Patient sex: F
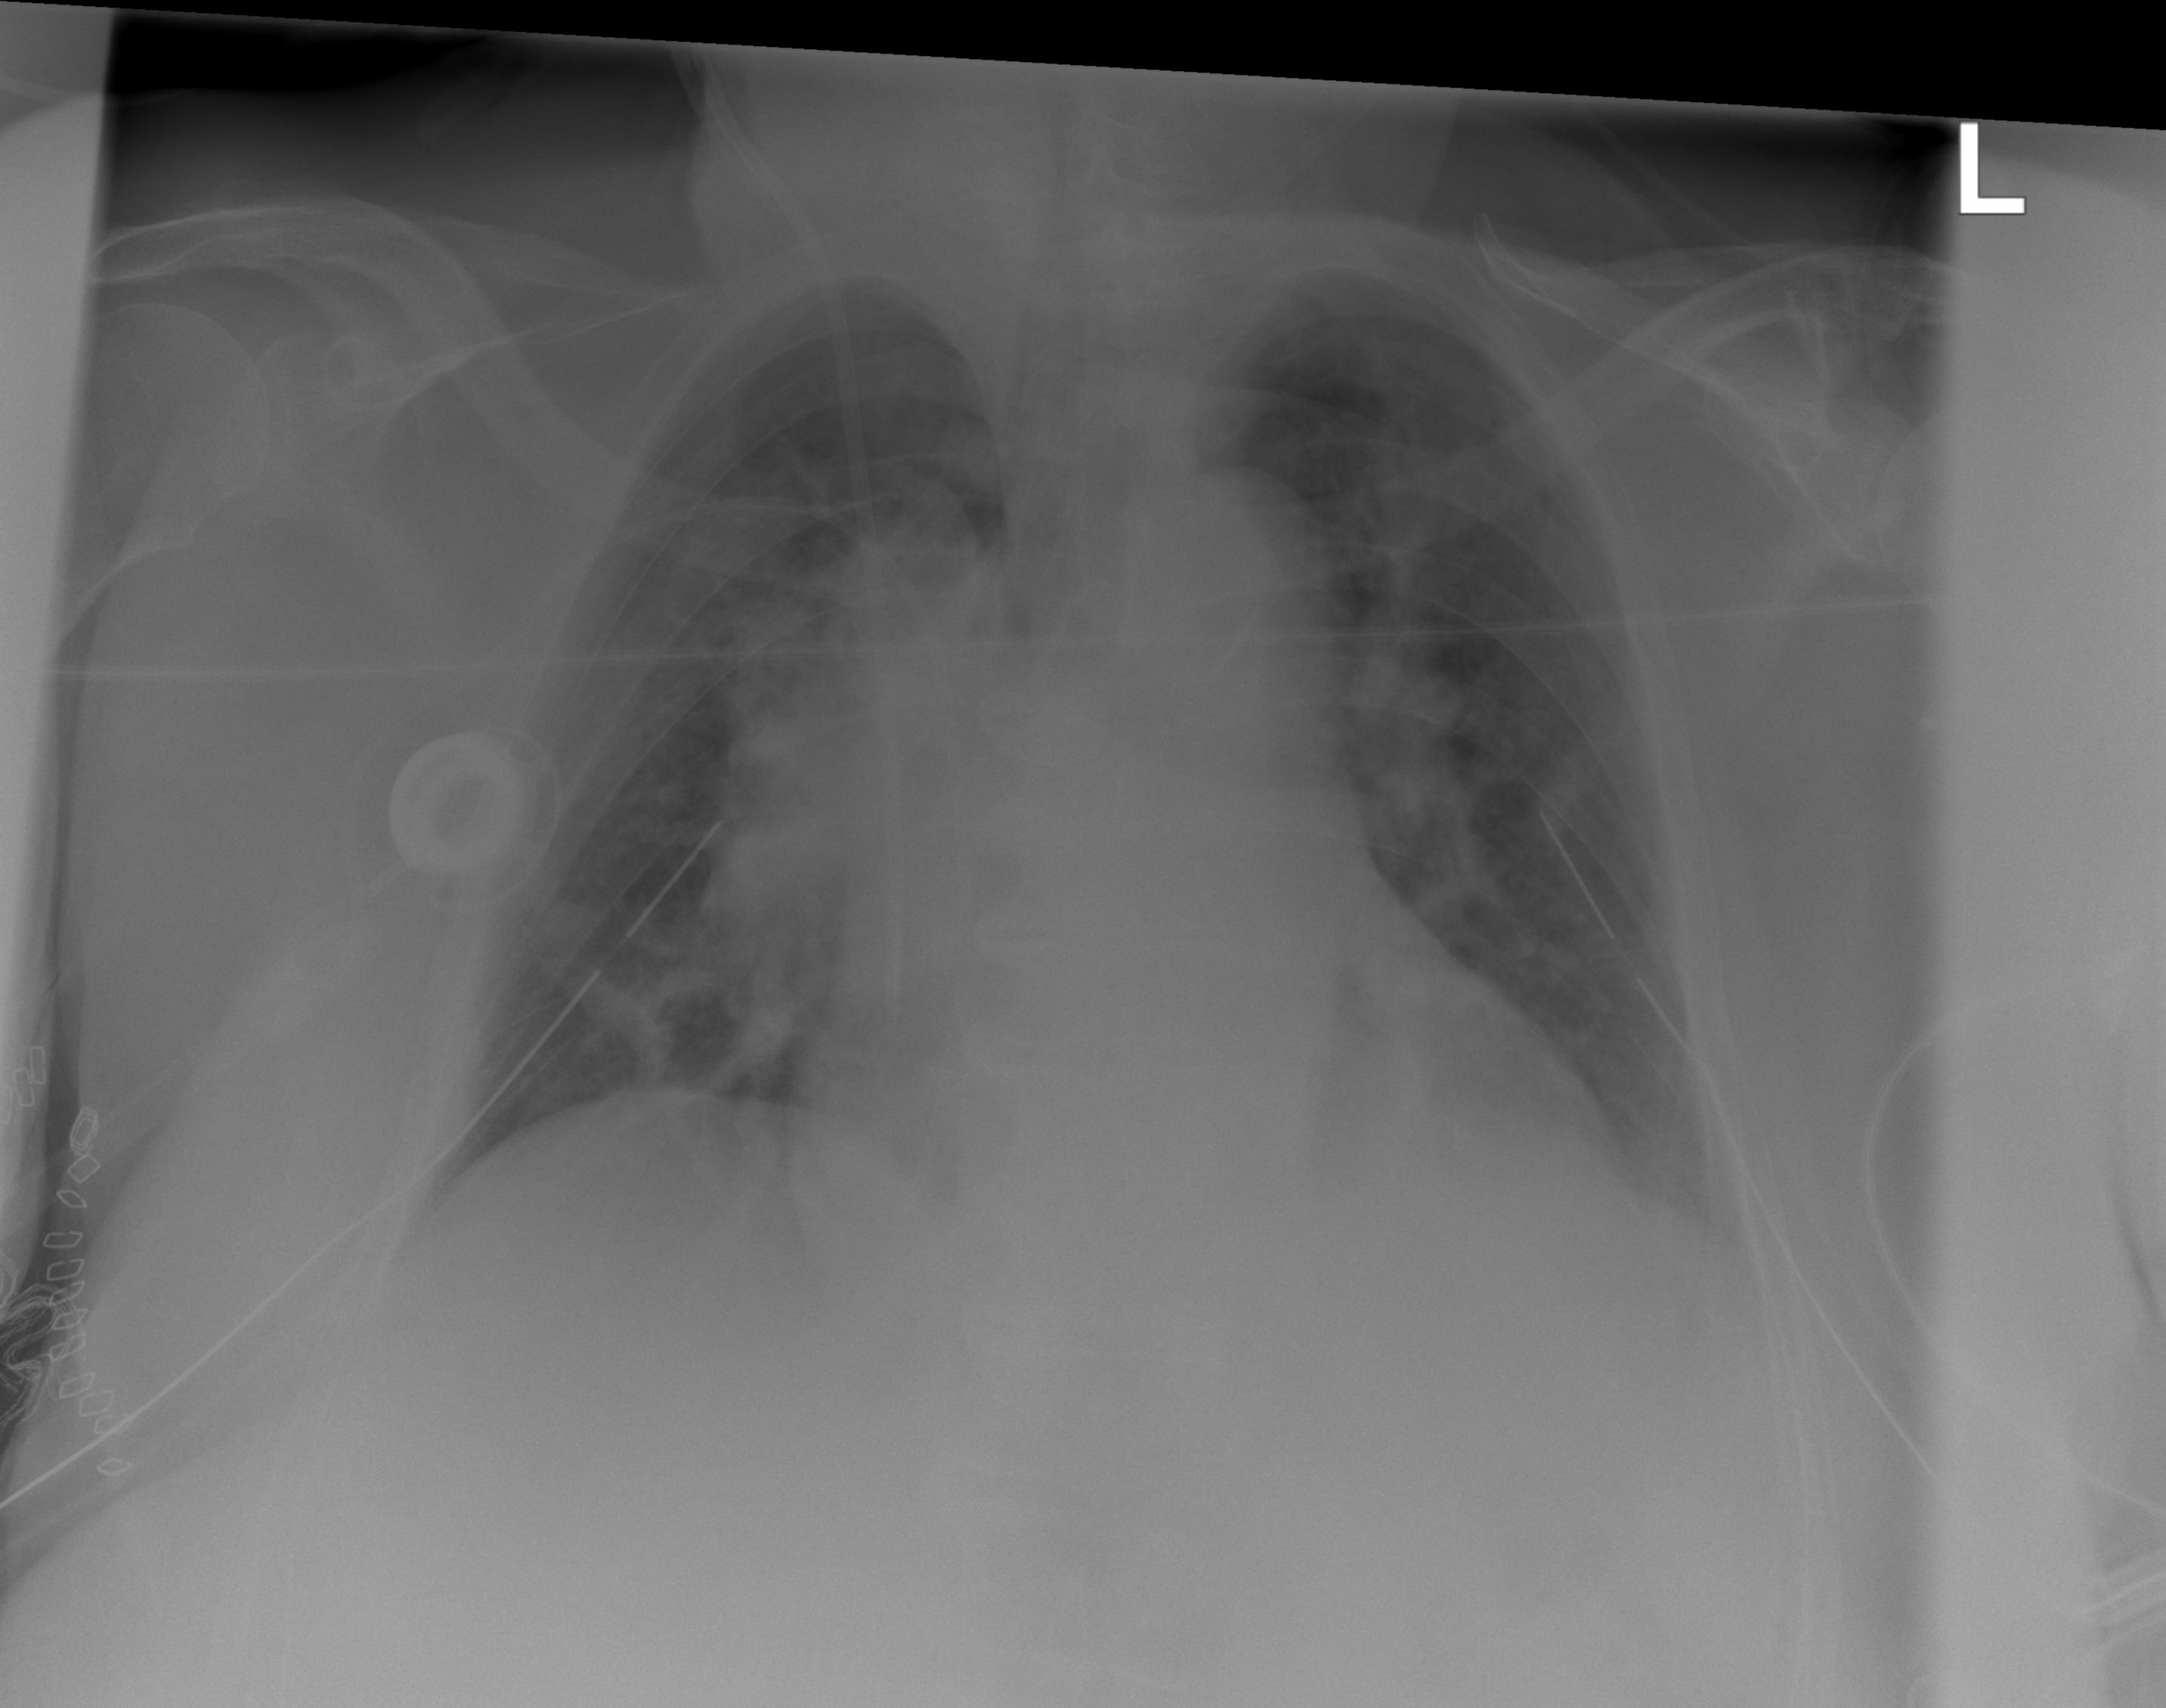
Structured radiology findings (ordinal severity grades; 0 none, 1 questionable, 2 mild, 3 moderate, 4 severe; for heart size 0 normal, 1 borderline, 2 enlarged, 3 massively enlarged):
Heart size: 0
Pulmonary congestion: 0
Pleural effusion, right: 0
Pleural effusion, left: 0
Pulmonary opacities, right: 0
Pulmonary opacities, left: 0
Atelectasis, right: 3
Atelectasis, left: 0